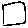
Label: square